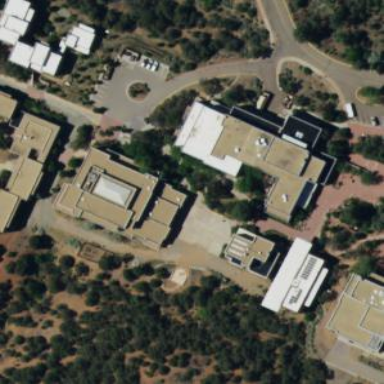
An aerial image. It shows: University building.